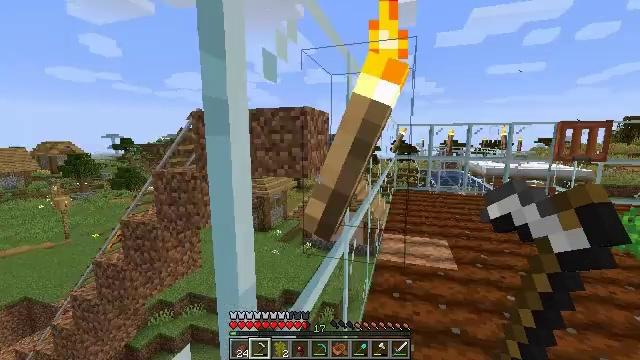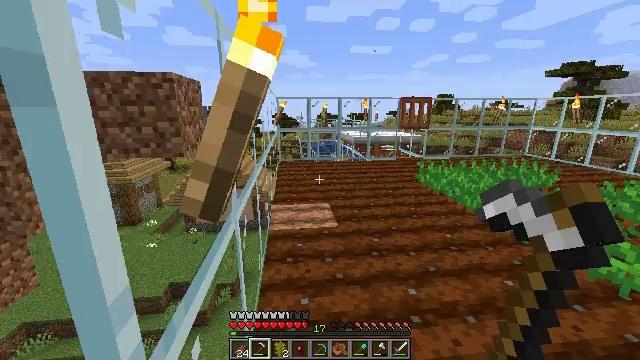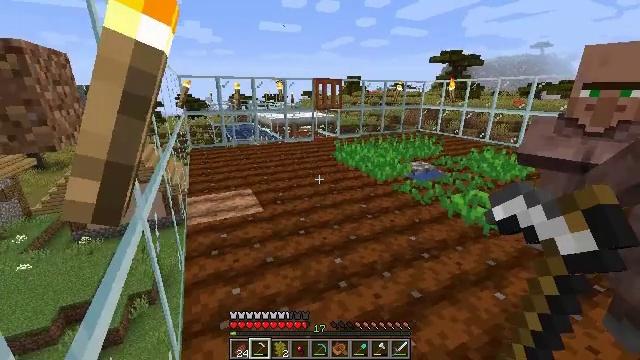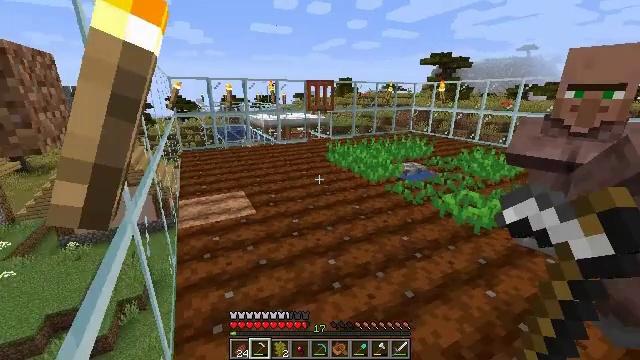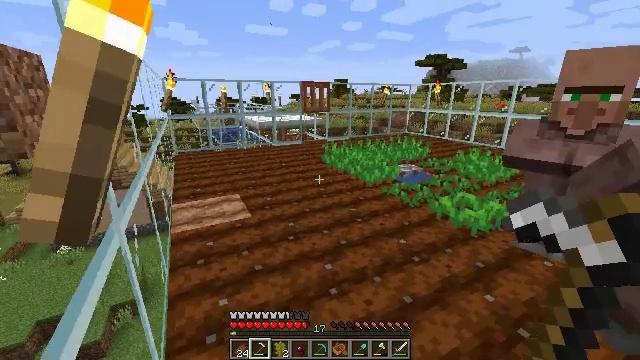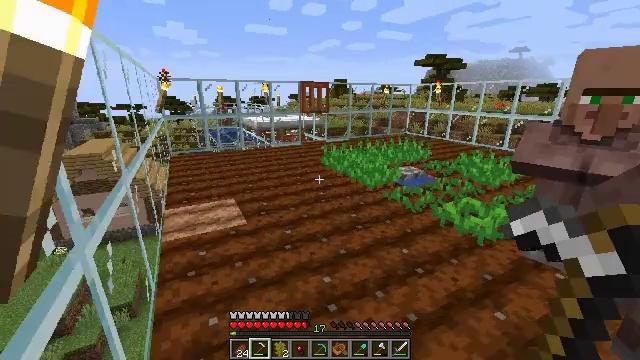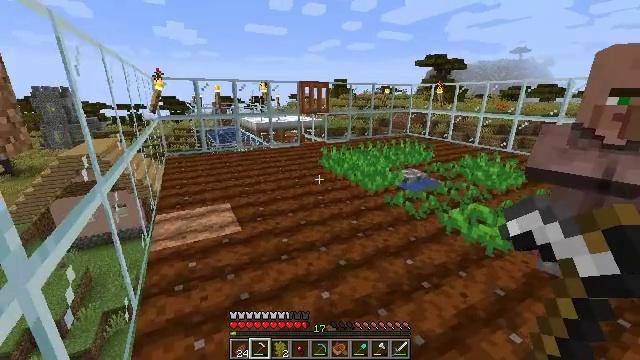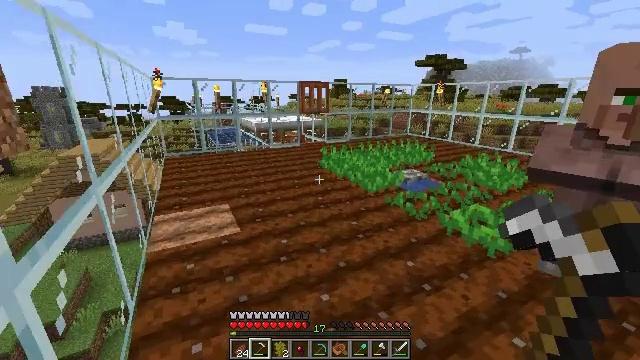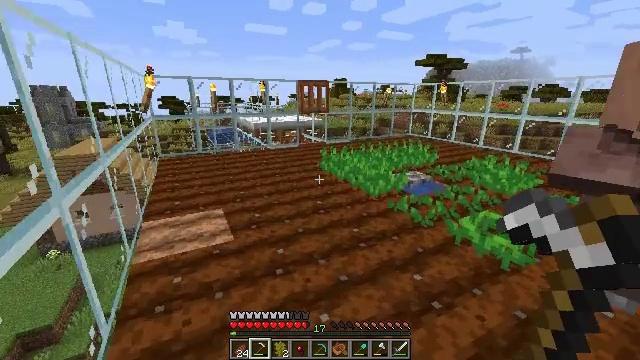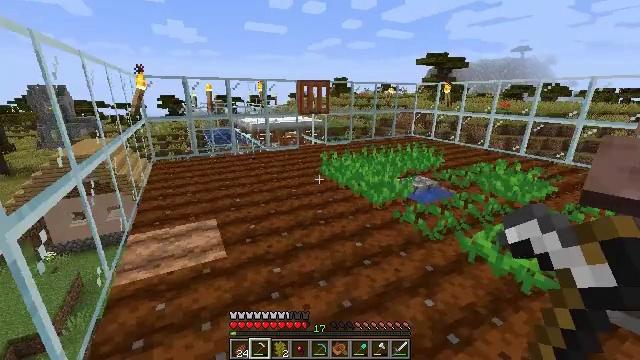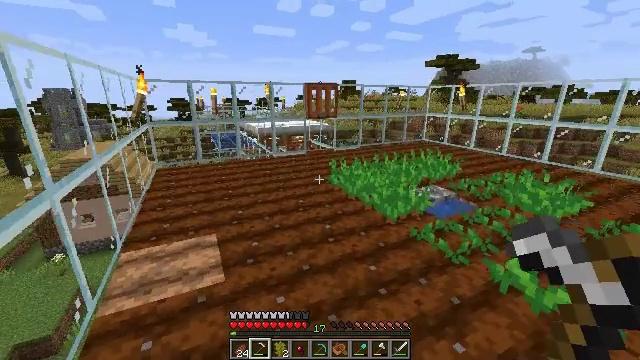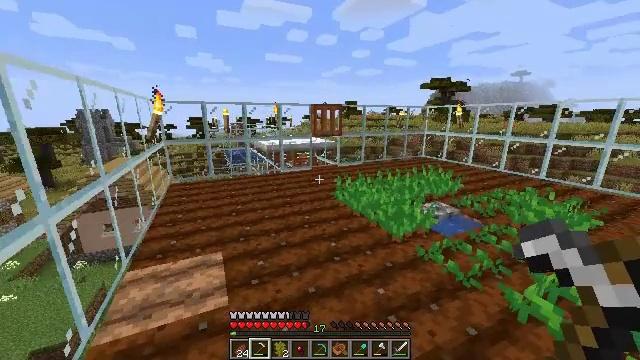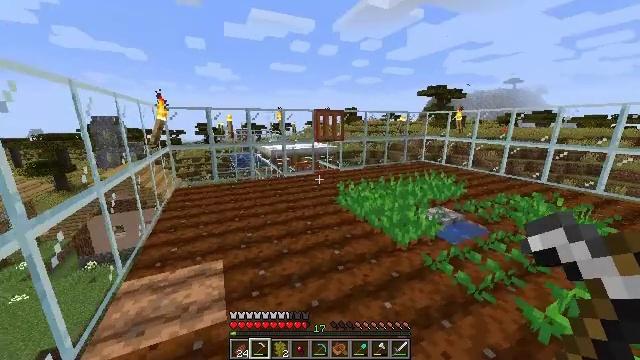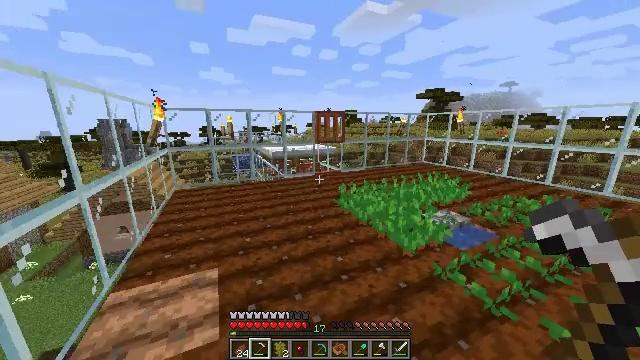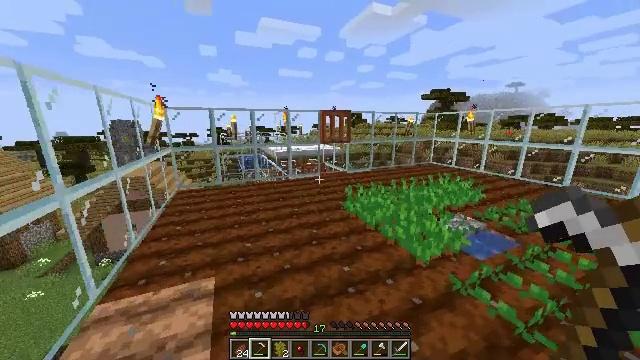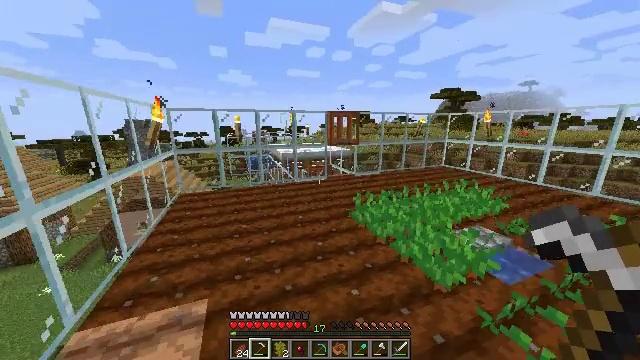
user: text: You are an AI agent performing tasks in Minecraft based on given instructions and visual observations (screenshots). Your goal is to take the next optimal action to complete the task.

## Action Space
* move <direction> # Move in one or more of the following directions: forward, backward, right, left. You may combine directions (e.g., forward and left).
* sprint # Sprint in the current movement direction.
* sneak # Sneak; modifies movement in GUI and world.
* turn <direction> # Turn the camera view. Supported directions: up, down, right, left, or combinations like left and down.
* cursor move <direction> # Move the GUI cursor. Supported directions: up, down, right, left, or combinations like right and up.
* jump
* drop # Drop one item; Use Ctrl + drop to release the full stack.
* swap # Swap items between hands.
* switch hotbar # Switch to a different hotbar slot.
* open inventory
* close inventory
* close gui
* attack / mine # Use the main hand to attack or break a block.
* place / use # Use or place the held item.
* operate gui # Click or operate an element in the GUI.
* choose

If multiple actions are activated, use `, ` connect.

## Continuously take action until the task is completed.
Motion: motion action
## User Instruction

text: Remove an acacia sapling from the inventory.
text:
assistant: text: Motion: turn right and down
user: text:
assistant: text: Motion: turn right and down
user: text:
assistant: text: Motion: turn right
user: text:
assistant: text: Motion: move forward
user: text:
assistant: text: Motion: move forward
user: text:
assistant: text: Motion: move forward
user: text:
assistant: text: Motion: move forward
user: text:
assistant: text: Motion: move forward
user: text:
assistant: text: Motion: move forward
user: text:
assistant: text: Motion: move forward, sprint, turn left
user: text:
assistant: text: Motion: move forward, sprint, turn left and up
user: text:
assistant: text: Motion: move forward, sprint
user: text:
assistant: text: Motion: move forward, sprint
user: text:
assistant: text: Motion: move forward, turn left
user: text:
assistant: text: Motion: move forward, turn left
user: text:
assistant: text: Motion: move forward, turn left
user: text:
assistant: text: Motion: move forward, turn left
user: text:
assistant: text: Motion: move forward
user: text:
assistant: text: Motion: move forward
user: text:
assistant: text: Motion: move forward and move left
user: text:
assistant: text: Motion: move forward and move left, turn right
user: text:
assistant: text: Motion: move forward and move left, turn right
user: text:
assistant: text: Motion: move forward and move left, turn right
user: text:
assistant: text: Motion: move forward and move left, turn right
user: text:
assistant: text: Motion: move forward and move left, turn right
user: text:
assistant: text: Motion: move forward and move left, turn right
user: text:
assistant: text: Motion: move forward and move left, turn right
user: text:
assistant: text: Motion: move forward and move left, turn right
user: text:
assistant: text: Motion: move forward and move left, turn right
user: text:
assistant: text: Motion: move forward and move left, turn right